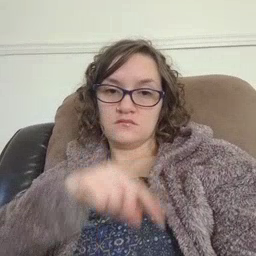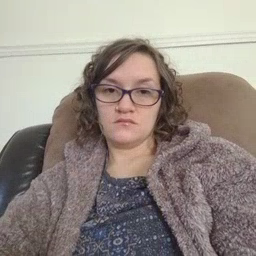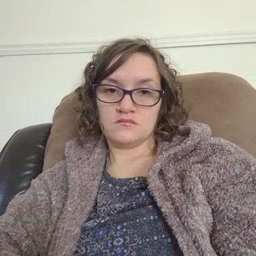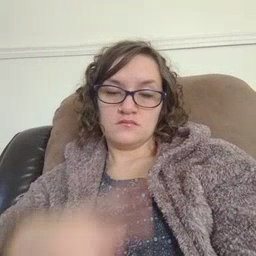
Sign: mouse